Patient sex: F
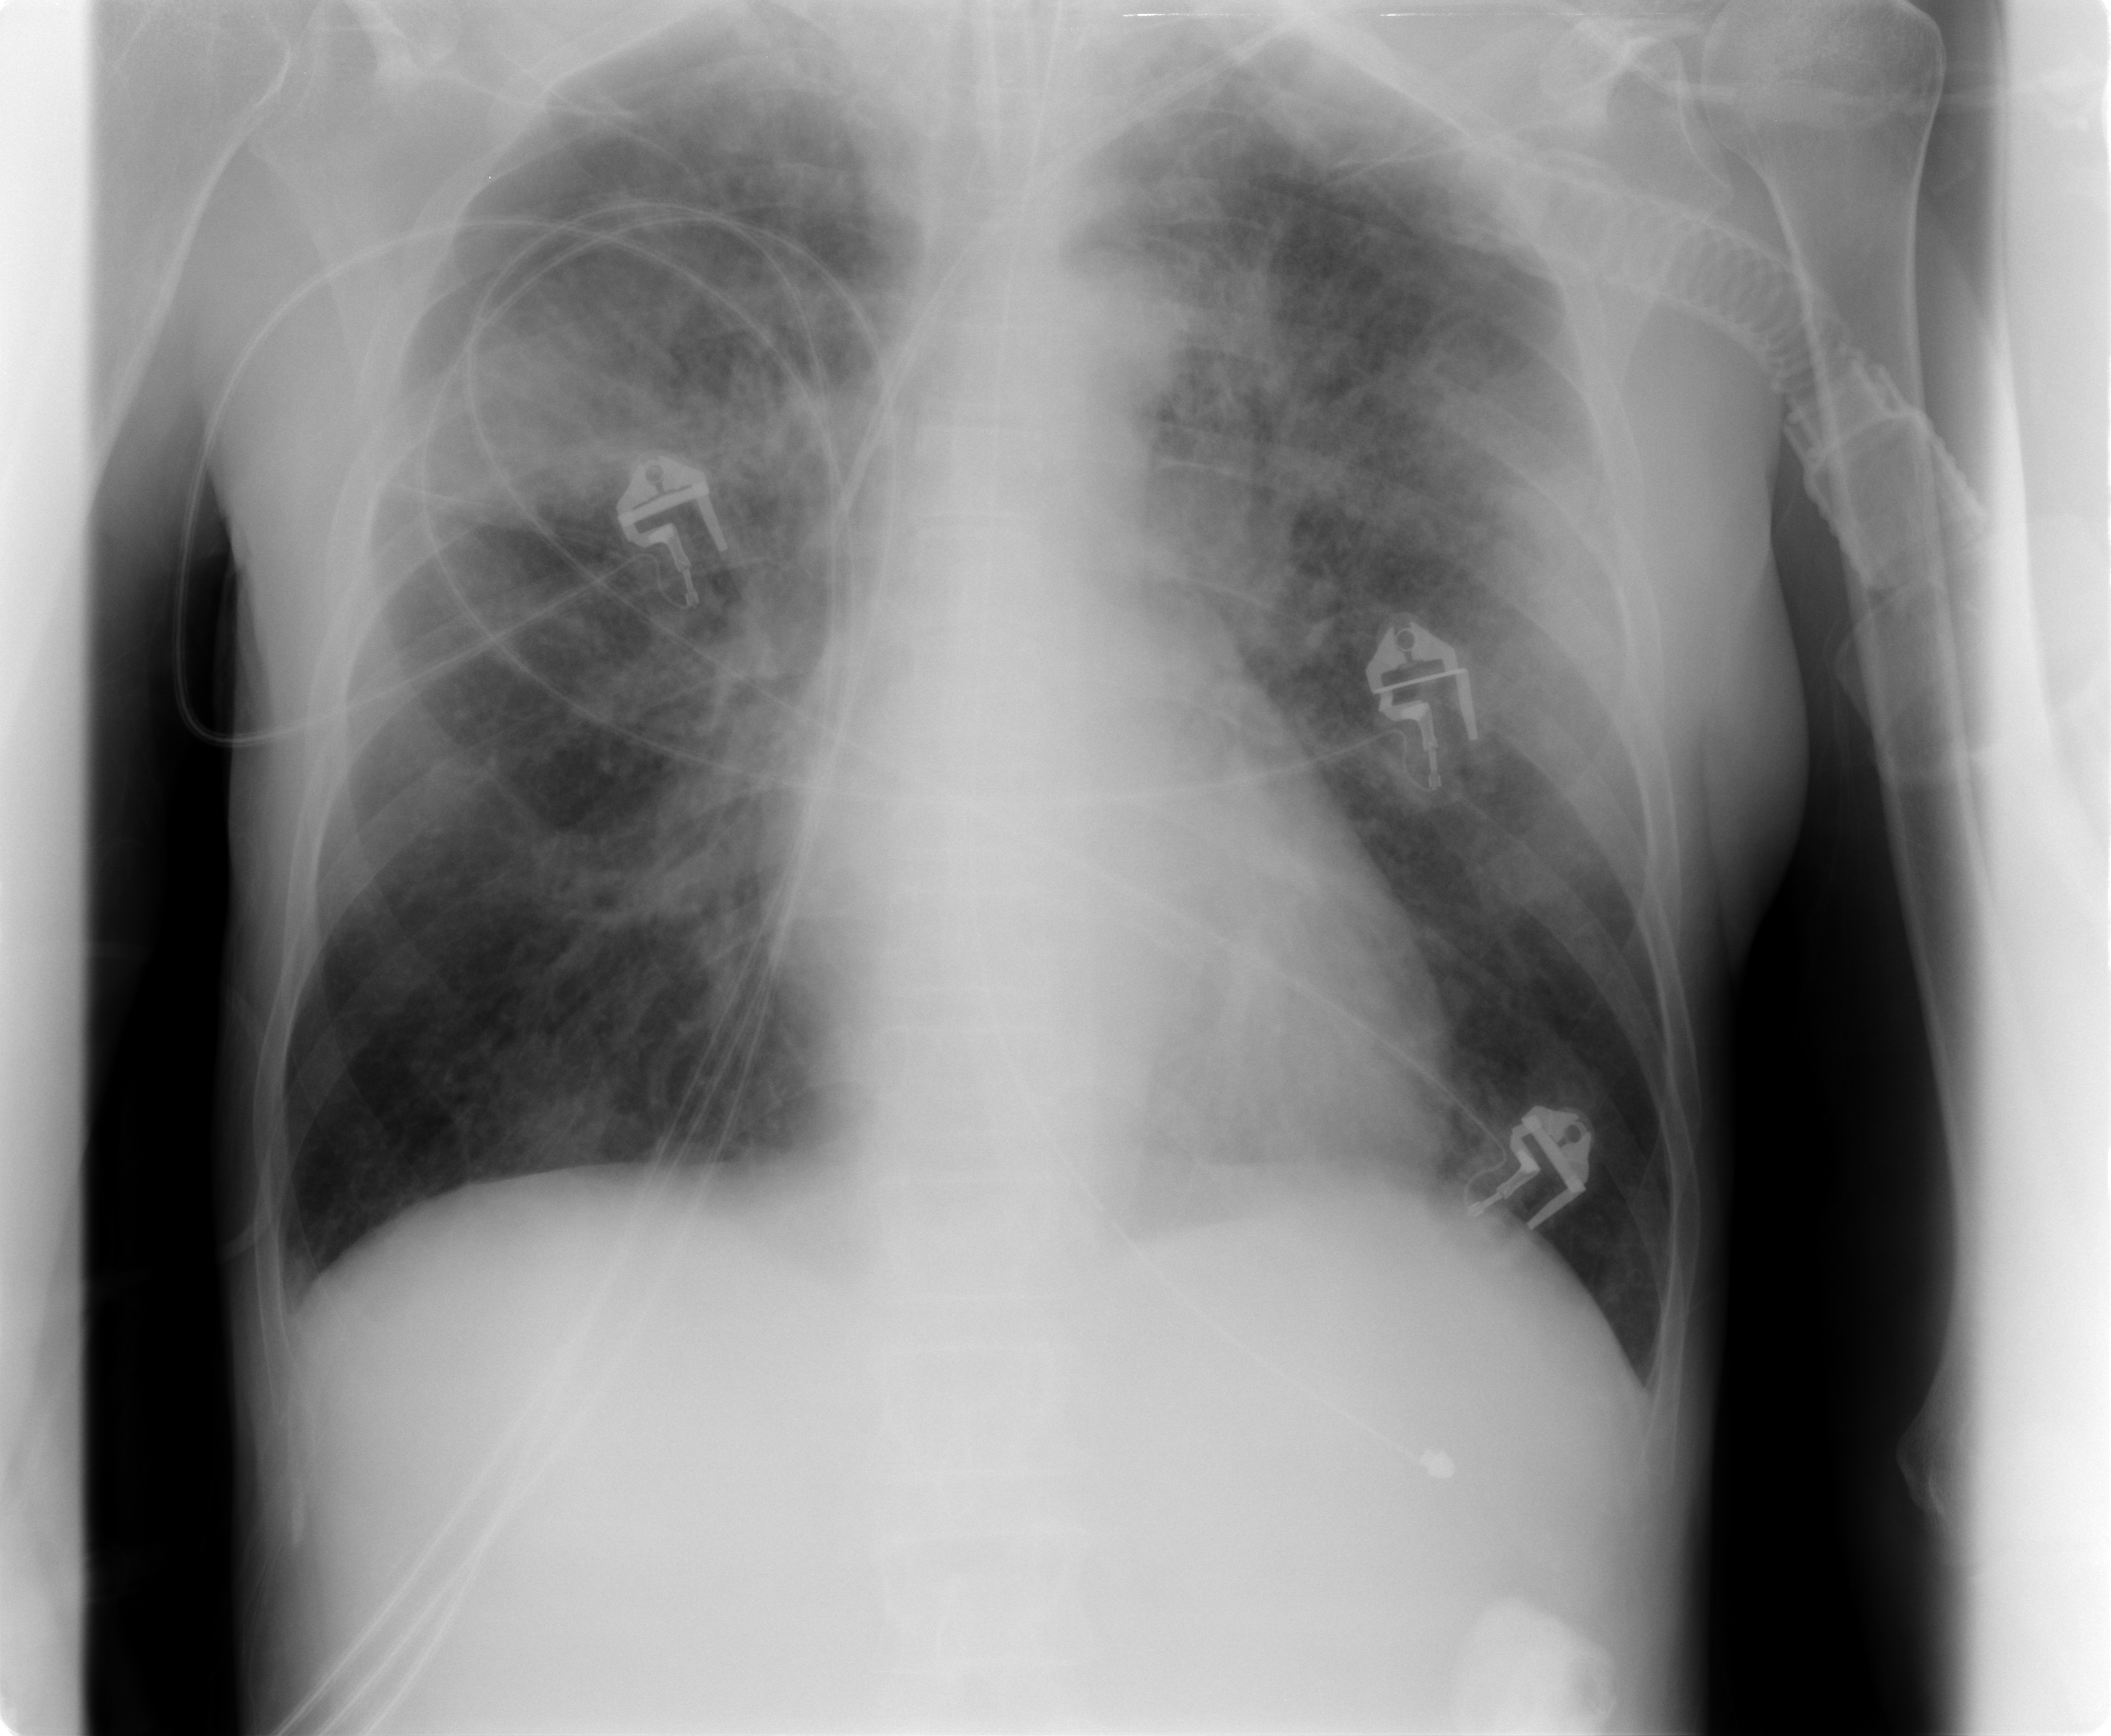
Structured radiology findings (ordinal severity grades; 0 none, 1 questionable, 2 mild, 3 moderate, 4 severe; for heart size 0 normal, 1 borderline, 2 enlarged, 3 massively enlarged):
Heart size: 0
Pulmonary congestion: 2
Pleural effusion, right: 0
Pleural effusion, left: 0
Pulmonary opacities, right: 3
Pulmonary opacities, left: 3
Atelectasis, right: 0
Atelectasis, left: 0